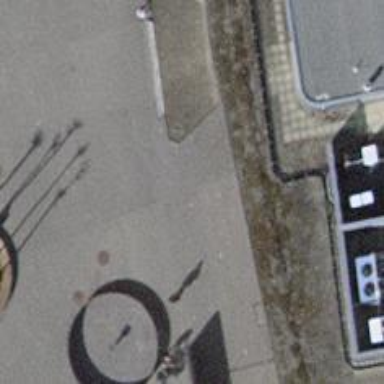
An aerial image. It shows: Bench.